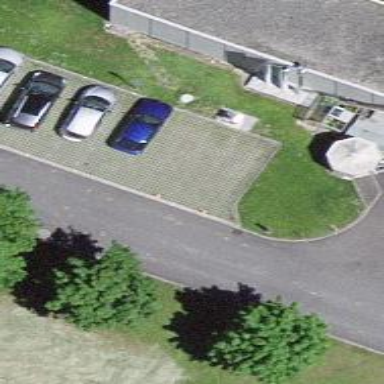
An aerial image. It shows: Parking area.